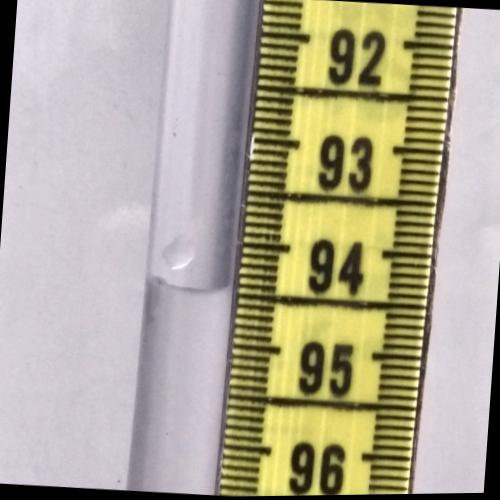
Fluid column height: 94.5 cm